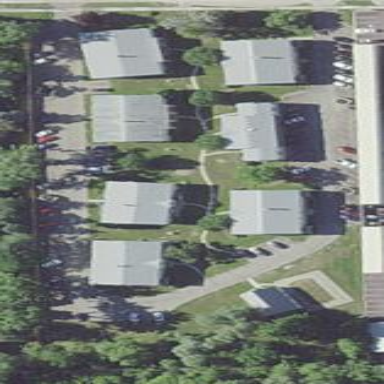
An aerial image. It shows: Residential area with apartments.